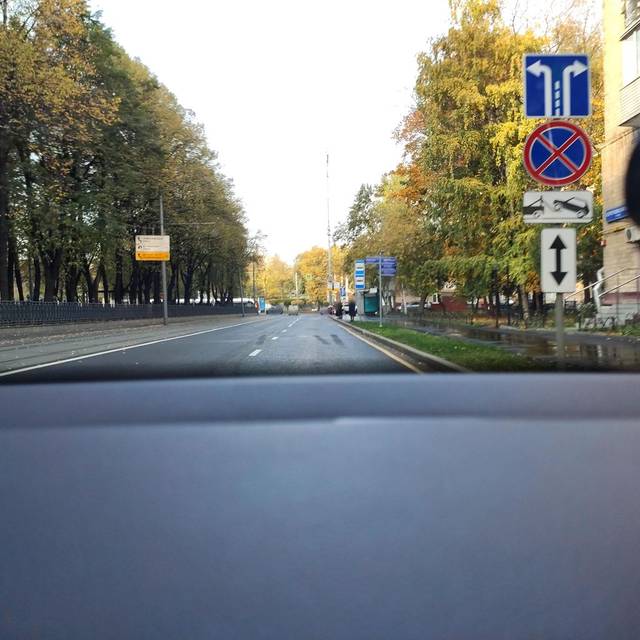
Region: Russia
Coordinates: 55.712, 37.609